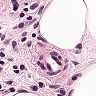
Metastatic tissue present: yes